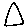
Label: triangle